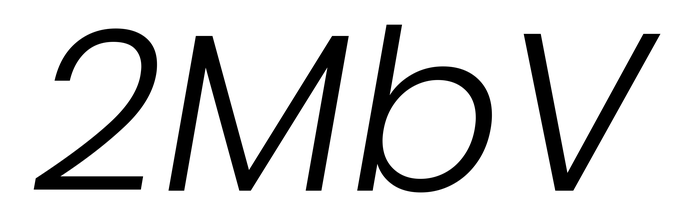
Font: Poppins-LightItalic